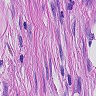
Metastatic tissue present: yes